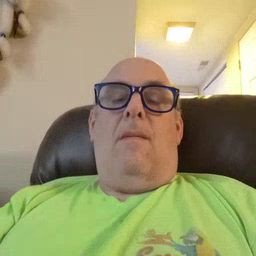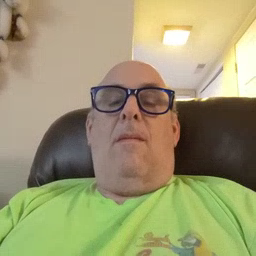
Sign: every